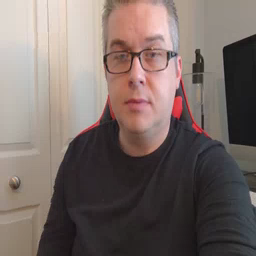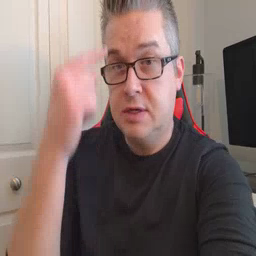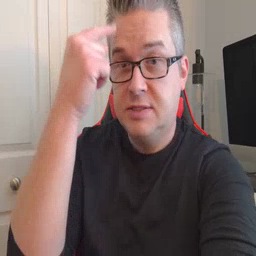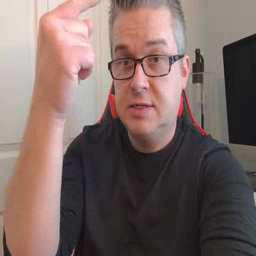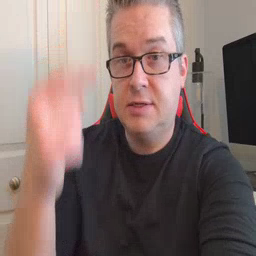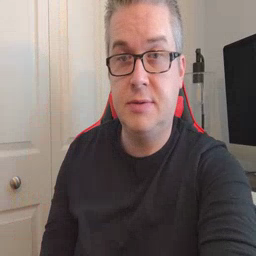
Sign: penny